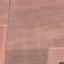
Label: AnnualCrop